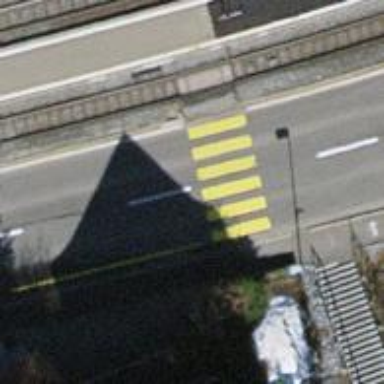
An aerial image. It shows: Uncontrolled road crossing.